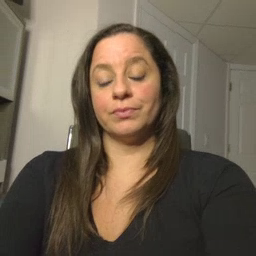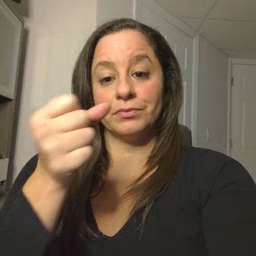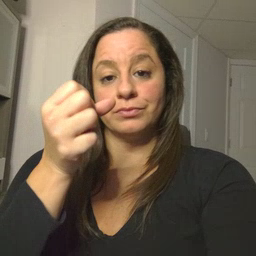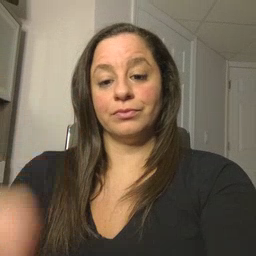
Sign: milk